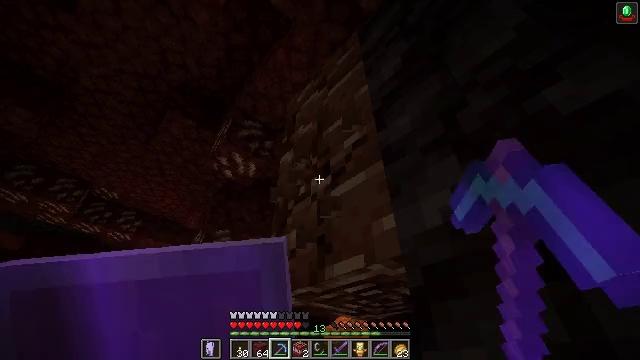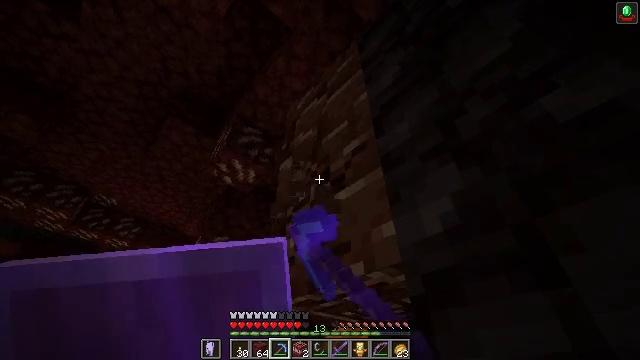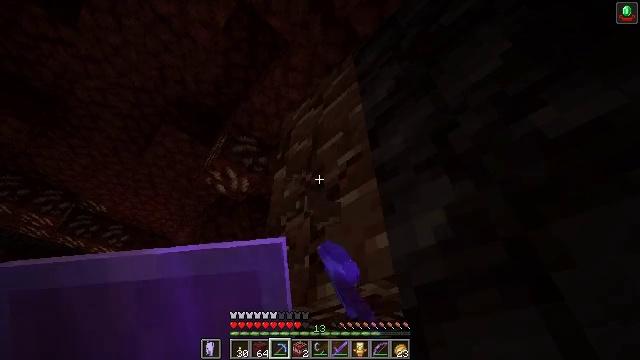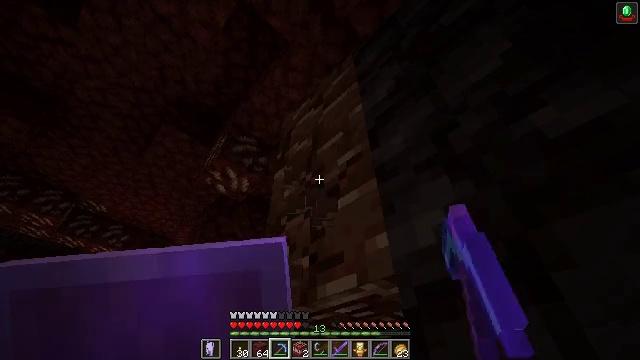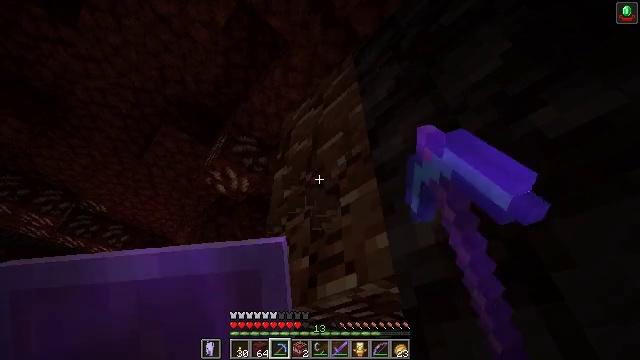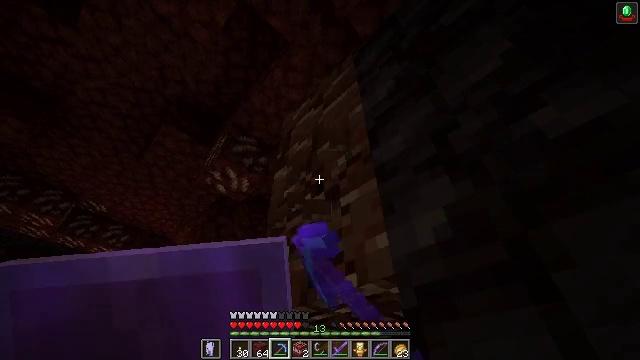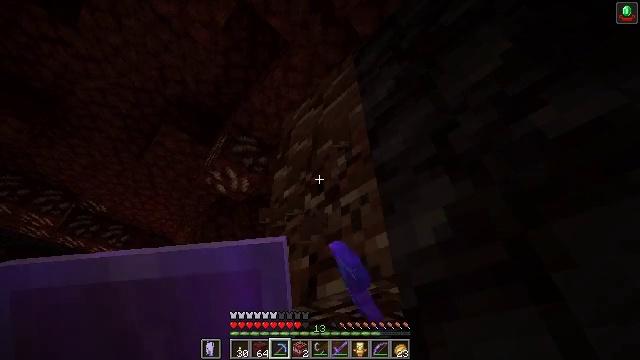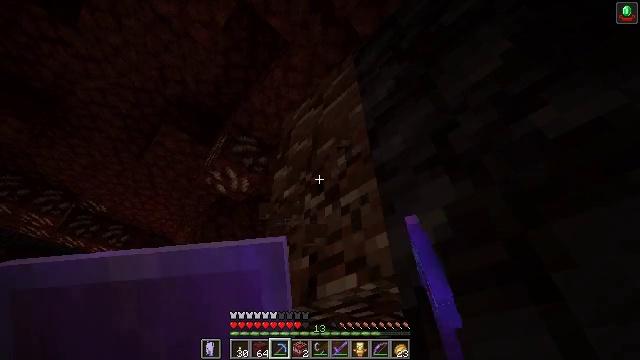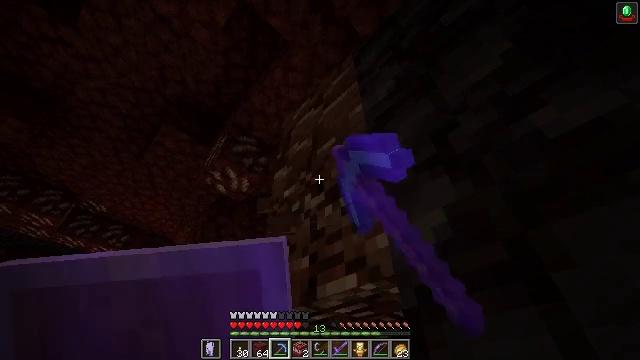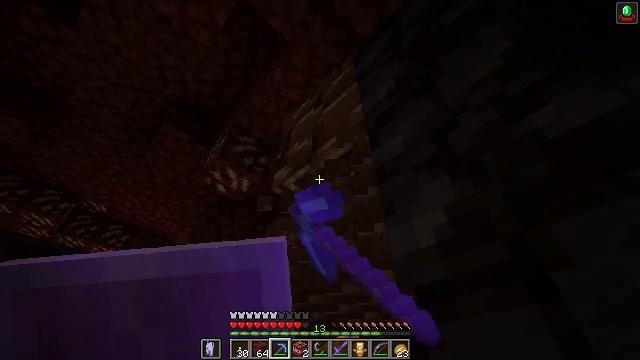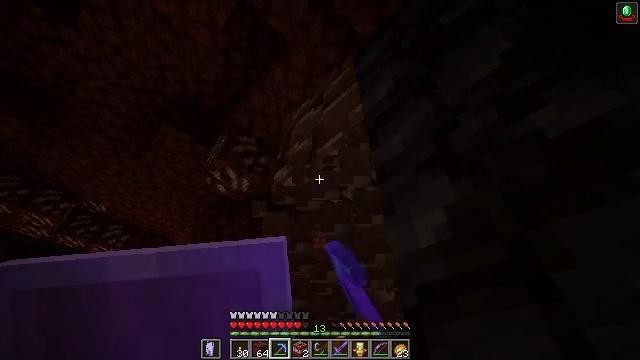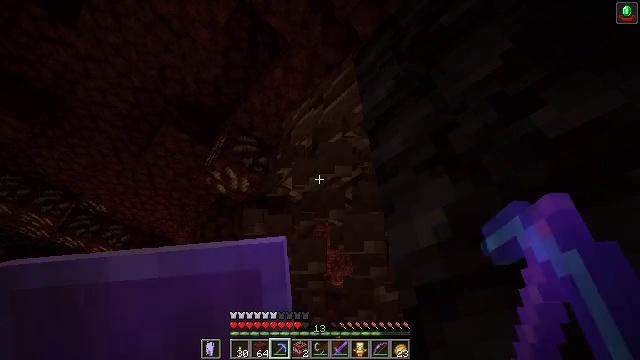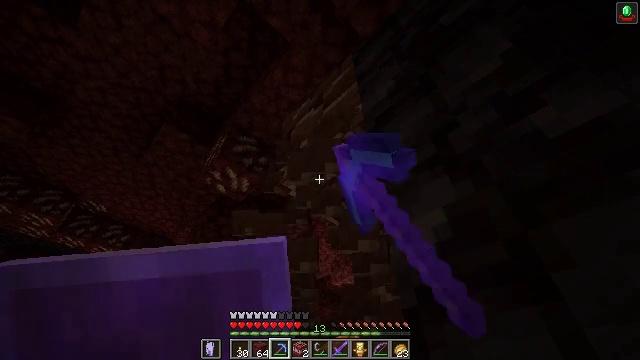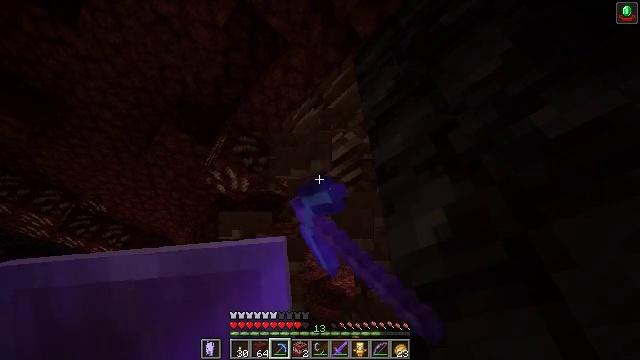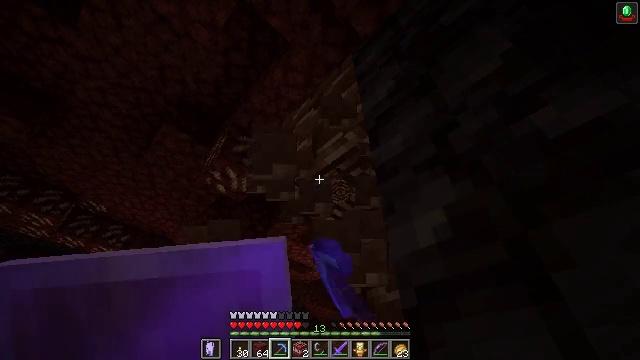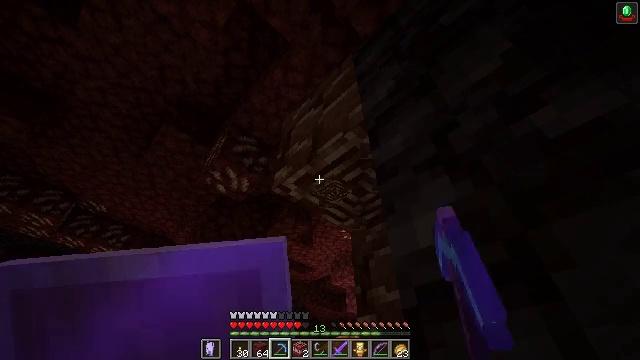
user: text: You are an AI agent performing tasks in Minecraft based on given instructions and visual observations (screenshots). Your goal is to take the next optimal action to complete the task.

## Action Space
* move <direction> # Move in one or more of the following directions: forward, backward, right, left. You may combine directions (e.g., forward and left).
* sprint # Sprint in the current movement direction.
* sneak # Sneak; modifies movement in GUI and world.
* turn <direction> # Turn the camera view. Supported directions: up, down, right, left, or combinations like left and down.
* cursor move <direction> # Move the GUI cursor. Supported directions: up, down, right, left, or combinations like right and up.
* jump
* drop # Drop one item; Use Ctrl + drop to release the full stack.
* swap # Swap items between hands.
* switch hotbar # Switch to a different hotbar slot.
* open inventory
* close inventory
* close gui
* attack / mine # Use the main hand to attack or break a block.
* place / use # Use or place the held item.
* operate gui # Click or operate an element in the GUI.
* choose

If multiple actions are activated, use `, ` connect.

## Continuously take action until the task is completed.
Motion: motion action
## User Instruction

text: Mine the ancient debris in the Nether.
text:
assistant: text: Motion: attack / mine
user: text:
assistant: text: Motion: turn right and up, attack / mine
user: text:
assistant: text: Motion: attack / mine
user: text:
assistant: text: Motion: attack / mine
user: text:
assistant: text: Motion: attack / mine
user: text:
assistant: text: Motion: attack / mine
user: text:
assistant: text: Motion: attack / mine
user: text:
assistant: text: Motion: attack / mine
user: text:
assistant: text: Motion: attack / mine
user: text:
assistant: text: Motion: attack / mine
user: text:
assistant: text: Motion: attack / mine
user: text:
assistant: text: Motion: attack / mine
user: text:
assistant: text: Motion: attack / mine
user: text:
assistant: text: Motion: attack / mine
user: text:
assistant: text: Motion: attack / mine
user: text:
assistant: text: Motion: attack / mine
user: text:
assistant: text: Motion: attack / mine
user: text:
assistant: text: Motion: attack / mine
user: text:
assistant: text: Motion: attack / mine
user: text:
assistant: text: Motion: attack / mine
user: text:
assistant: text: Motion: attack / mine
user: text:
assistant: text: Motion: attack / mine
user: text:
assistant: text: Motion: attack / mine
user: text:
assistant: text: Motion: attack / mine
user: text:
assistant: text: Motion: attack / mine
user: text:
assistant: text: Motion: attack / mine
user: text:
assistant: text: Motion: attack / mine
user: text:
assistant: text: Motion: attack / mine
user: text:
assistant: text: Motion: attack / mine
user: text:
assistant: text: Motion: attack / mine